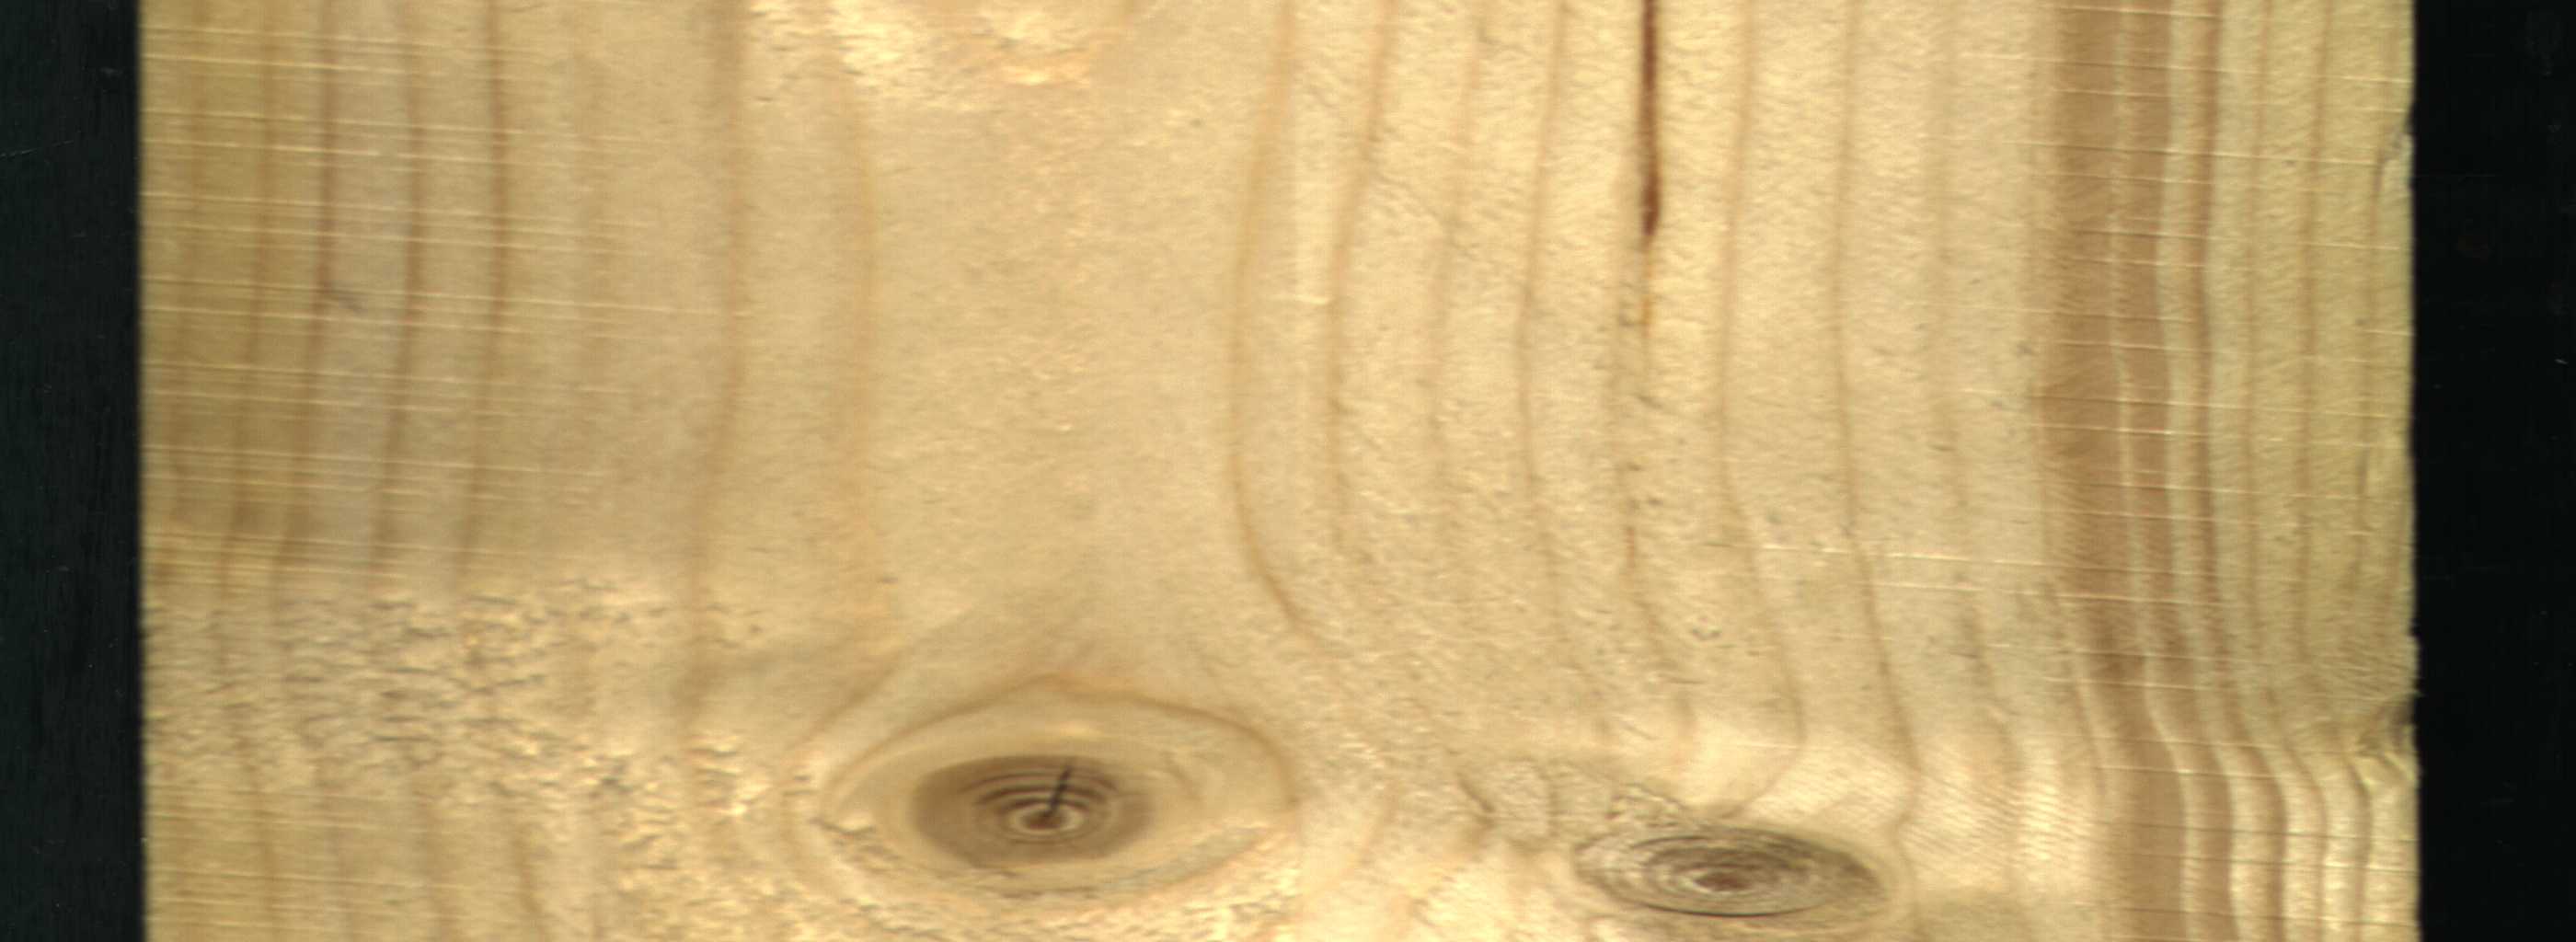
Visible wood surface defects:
resin
Quartzity
knot_with_crack
Live_Knot